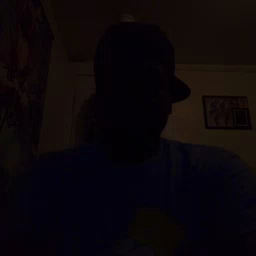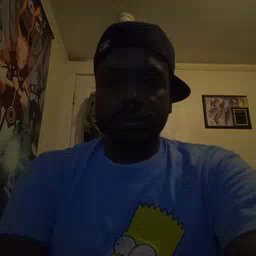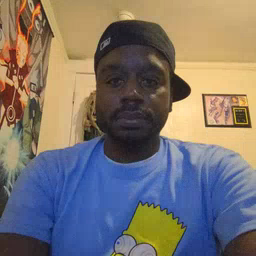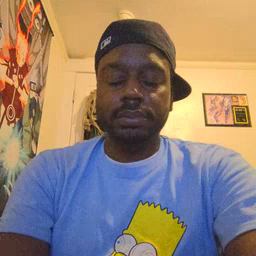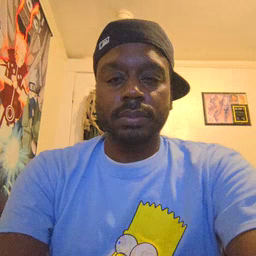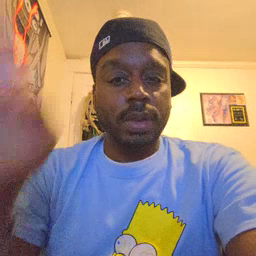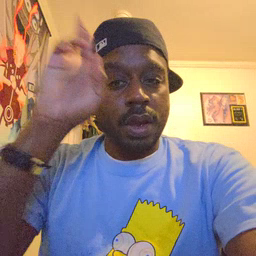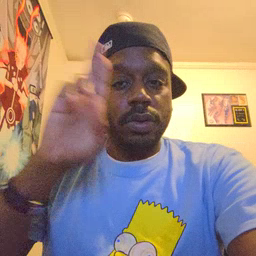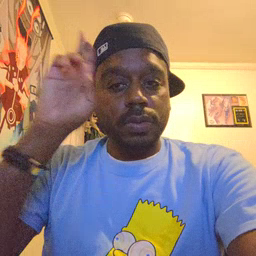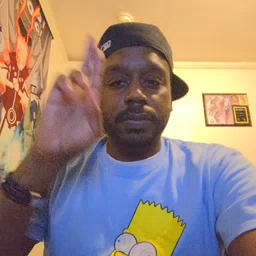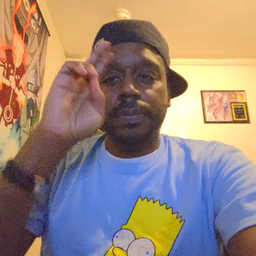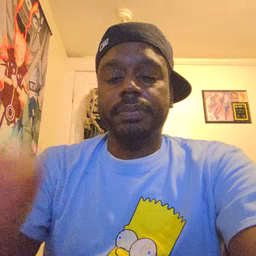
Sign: uncle